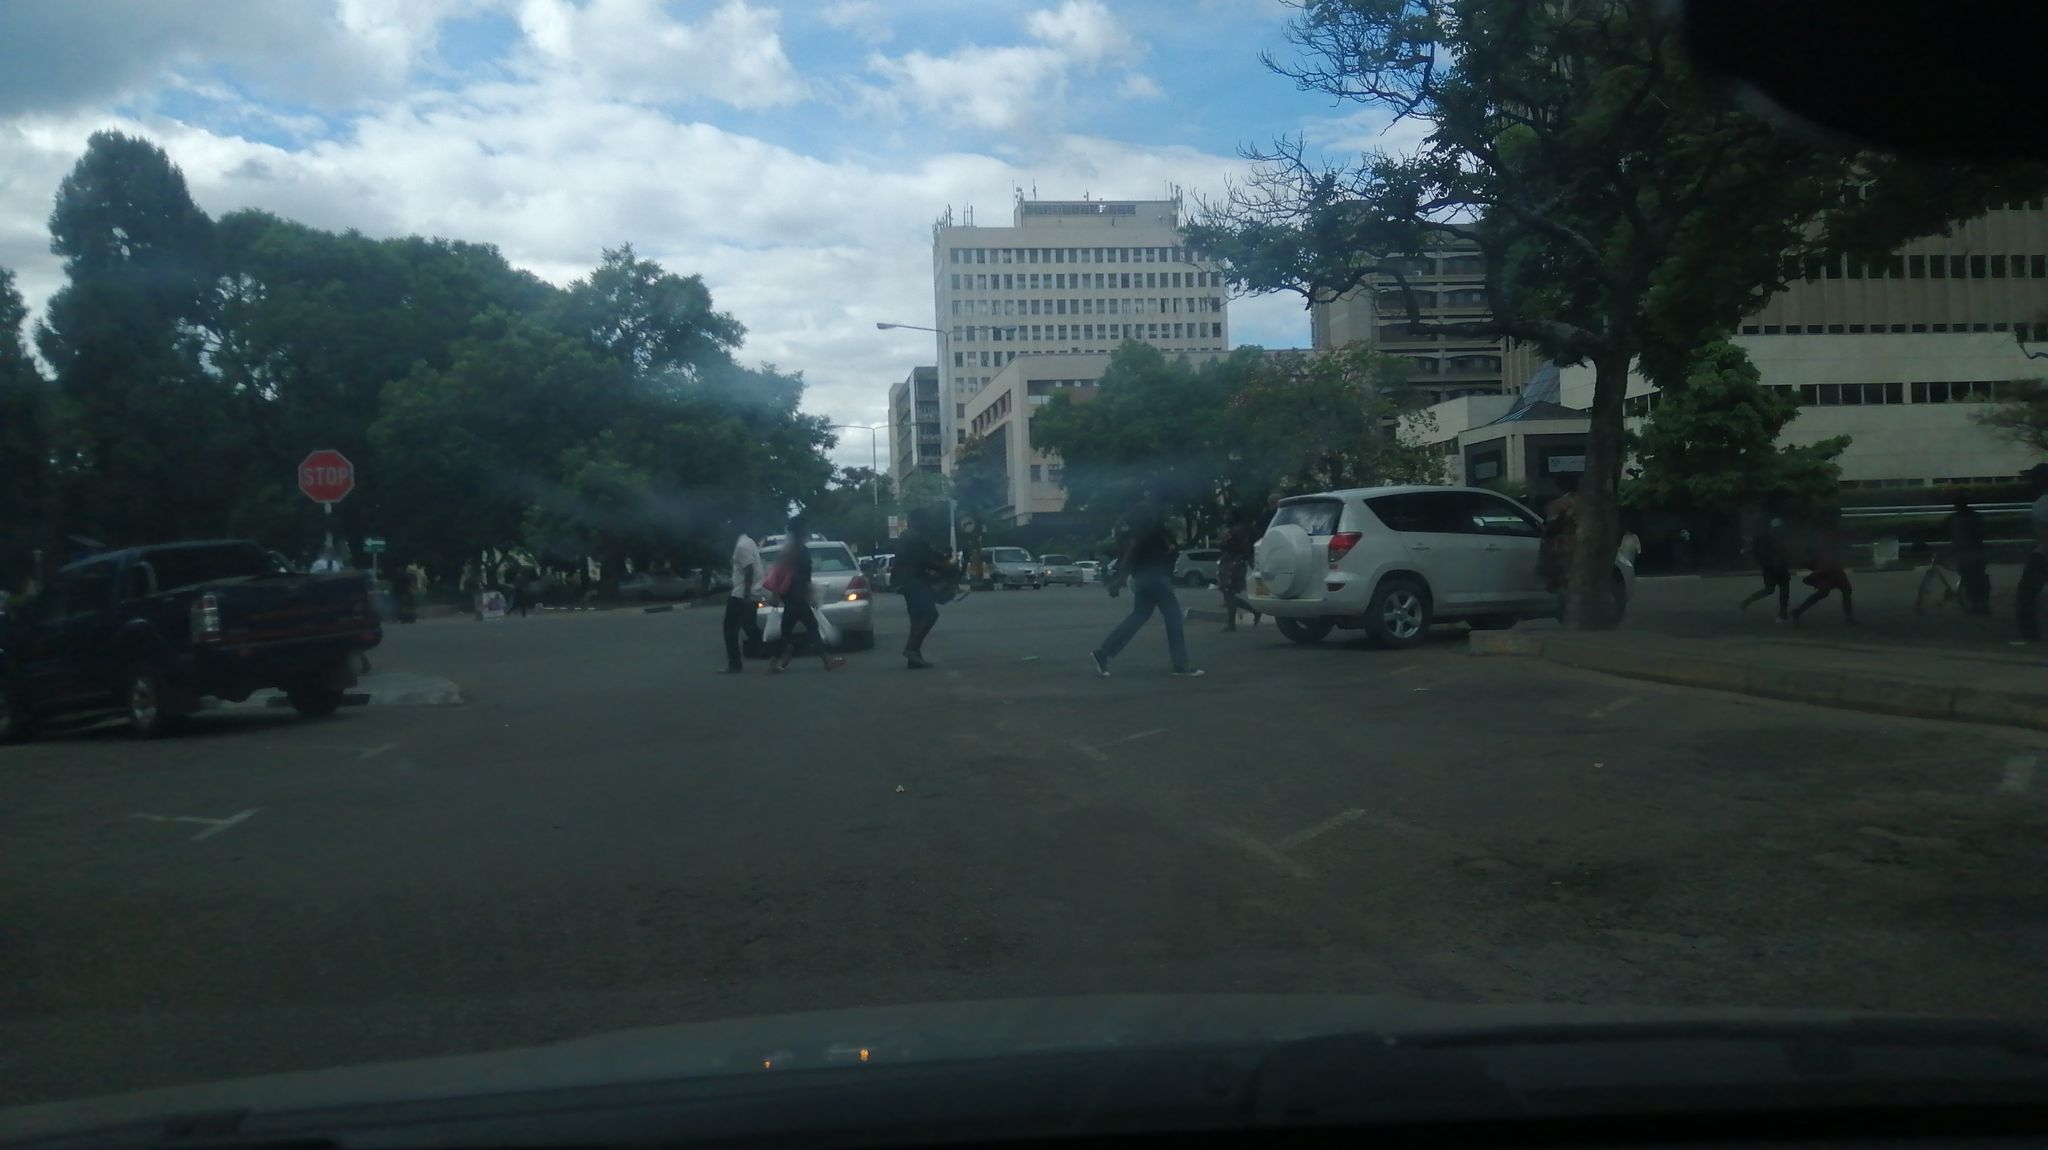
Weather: cloudy
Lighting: day
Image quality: good
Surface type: driving surface
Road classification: residential
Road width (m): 6
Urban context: urban centre
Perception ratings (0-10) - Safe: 3.29, Lively: 9.11, Beautiful: 6.02, Boring: 3.88, Depressing: 1.59, Wealthy: 7.51